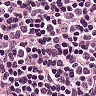
Metastatic tissue present: no